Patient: sex M, age 81
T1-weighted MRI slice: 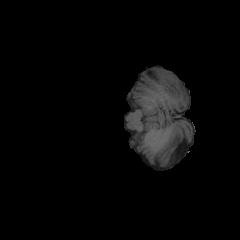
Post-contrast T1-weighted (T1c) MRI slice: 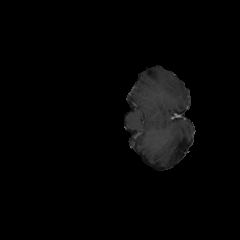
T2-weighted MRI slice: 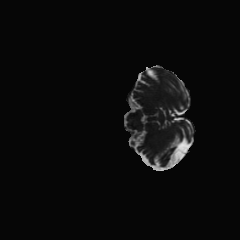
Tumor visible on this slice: no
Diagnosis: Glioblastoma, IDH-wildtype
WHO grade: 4